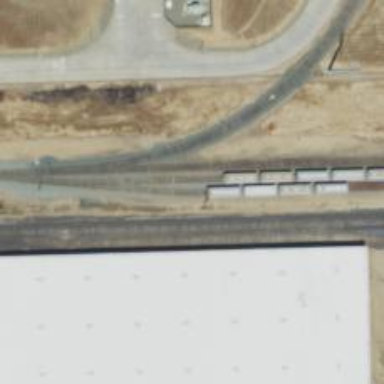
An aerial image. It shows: Railway siding with rails.